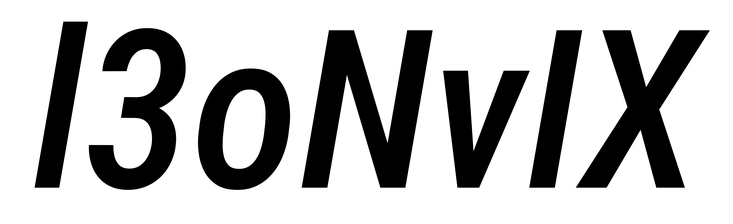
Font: Roboto-Italic_Condensed_Medium_Italic